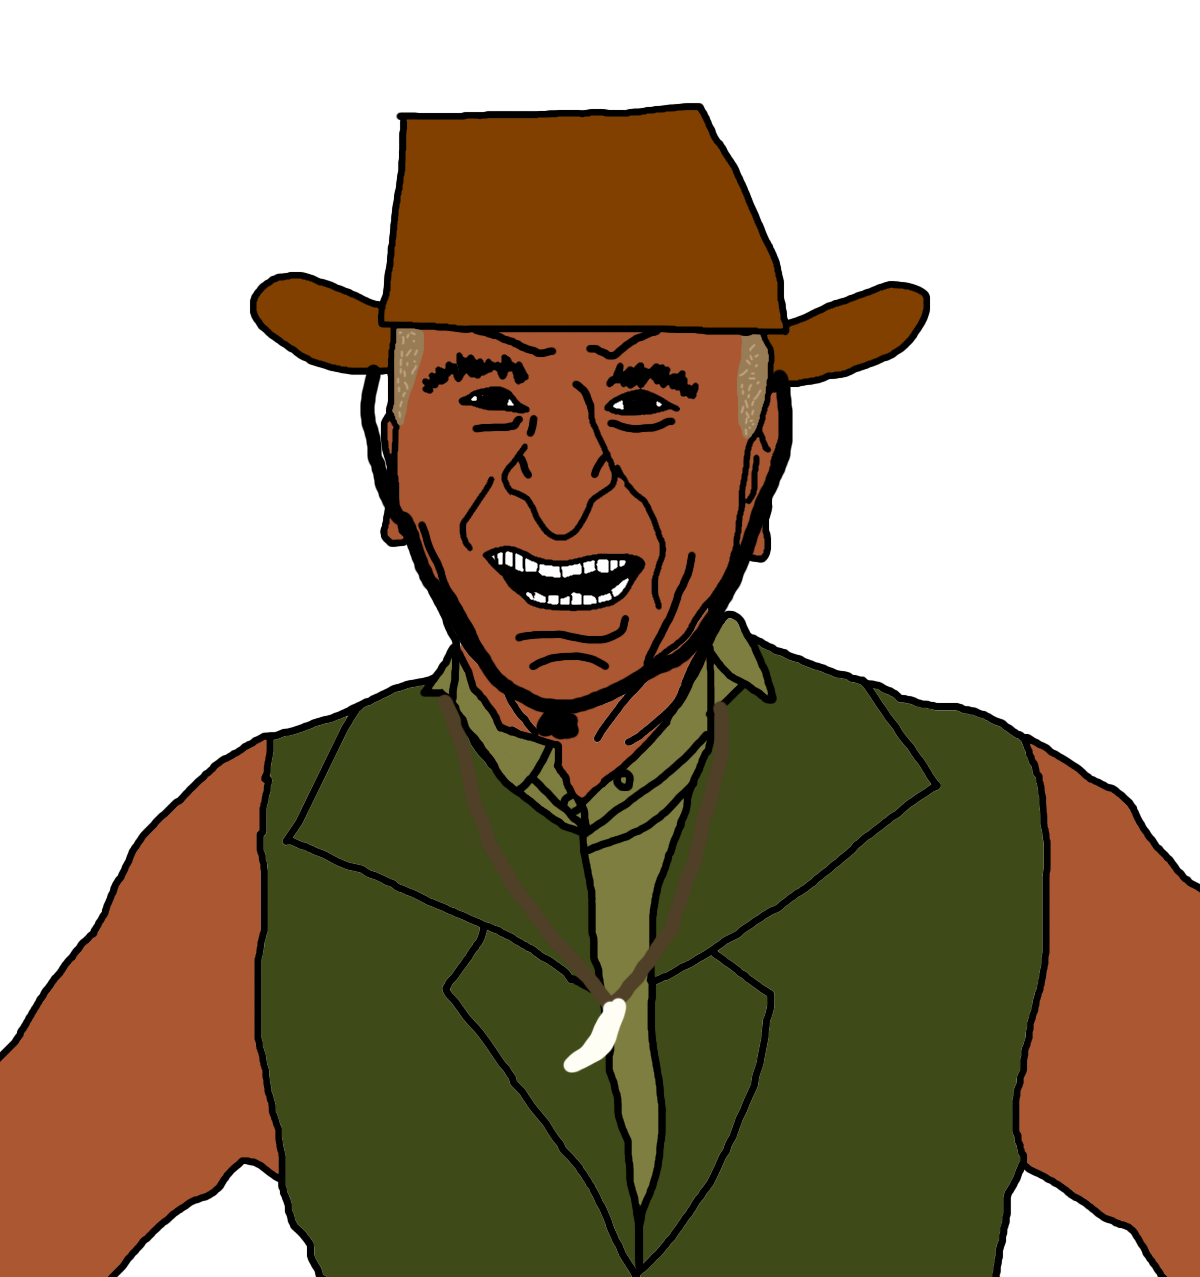
Label: 5_Bruce